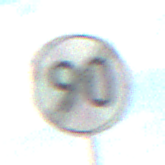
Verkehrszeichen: EndeGeschwindigkeit90
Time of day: MorningAfternoon
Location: Outdoor (RoadRail)
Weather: PartlyCloudy
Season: NotSpecified
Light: Natural